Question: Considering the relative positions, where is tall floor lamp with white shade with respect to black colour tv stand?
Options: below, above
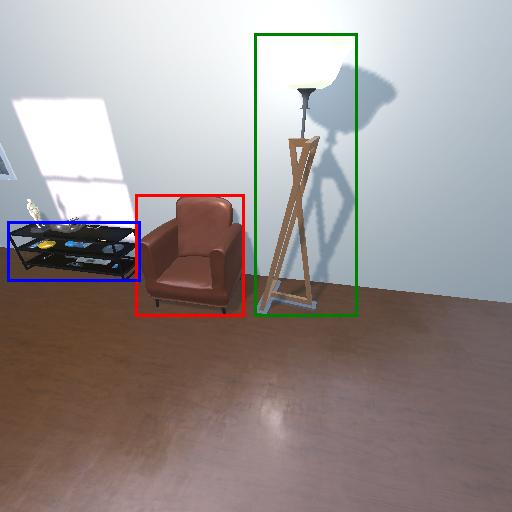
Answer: below